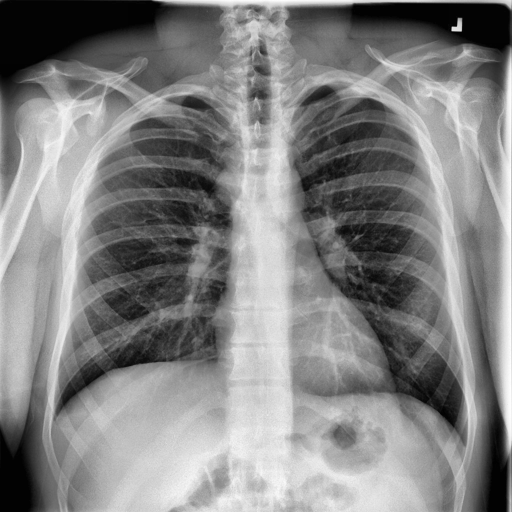
Finding: NORMAL